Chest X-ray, PA view. Patient: 18 years old, sex M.
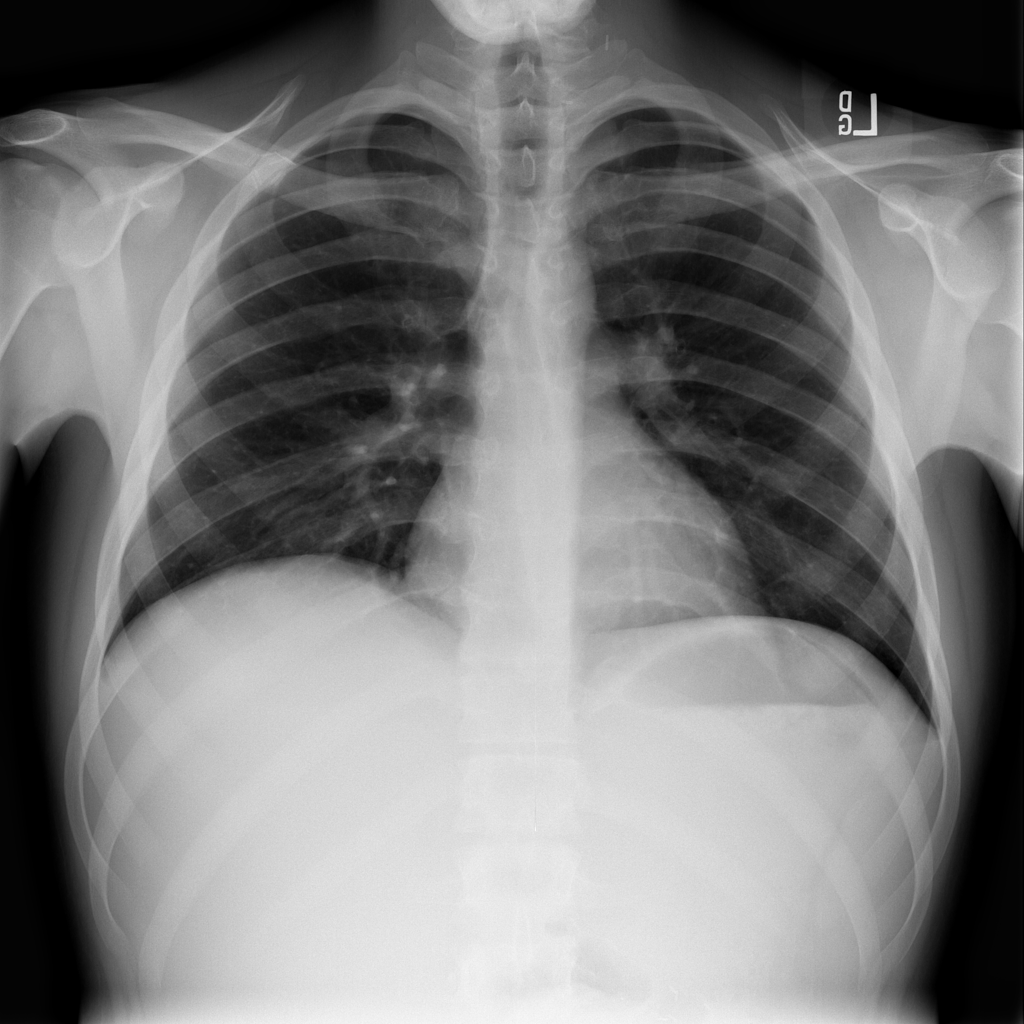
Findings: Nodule